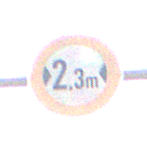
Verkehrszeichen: TatsaechlicheBreite2Komma3
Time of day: MorningAfternoon
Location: Outdoor (Nature)
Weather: PartlyCloudy
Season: NotSpecified
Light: Natural